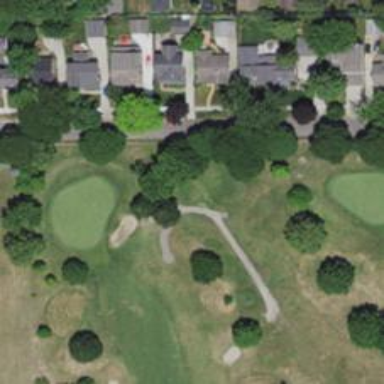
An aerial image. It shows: Path designated for golf carts.